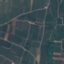
Land use / land cover: PermanentCrop